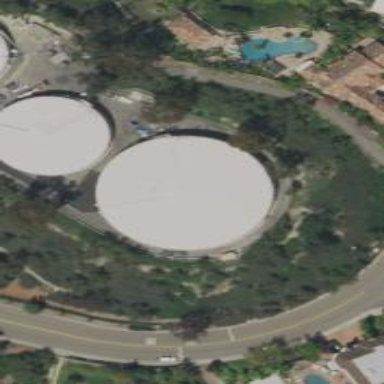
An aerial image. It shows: Storage tank building.